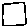
Label: square